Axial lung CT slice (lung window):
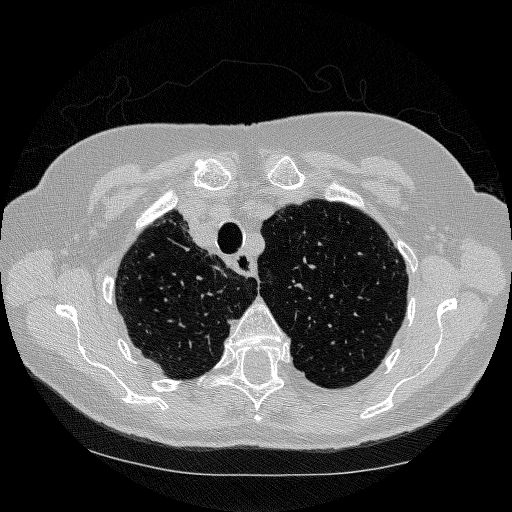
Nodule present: no